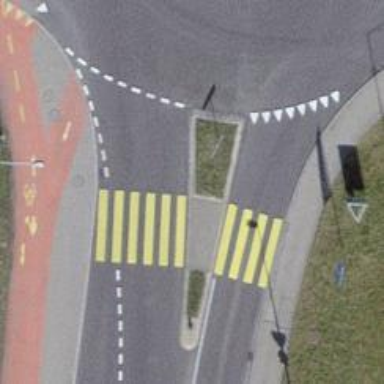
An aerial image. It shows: Pedestrian crossing with zebra markings on the footway.